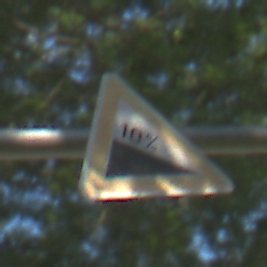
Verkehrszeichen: Gefaelle10
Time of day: Midday
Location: Outdoor (Suburban)
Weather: Clear
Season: NotSpecified
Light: Natural